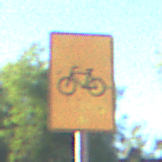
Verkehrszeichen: RadverkehrOhnePfeilsymbol
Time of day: MorningAfternoon
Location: Outdoor (Suburban)
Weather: PartlyCloudy
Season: NotSpecified
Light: Natural